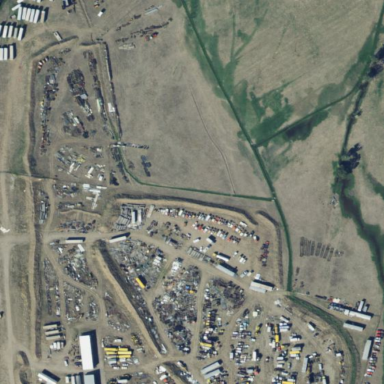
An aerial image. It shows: Scrap yard situated in industrial area.